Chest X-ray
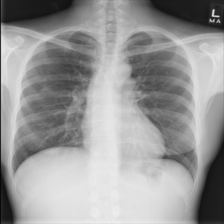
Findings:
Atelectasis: negative
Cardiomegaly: negative
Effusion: negative
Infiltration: negative
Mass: negative
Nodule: negative
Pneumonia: negative
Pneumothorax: negative
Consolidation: negative
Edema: negative
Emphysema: negative
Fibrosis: negative
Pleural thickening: negative
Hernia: negative